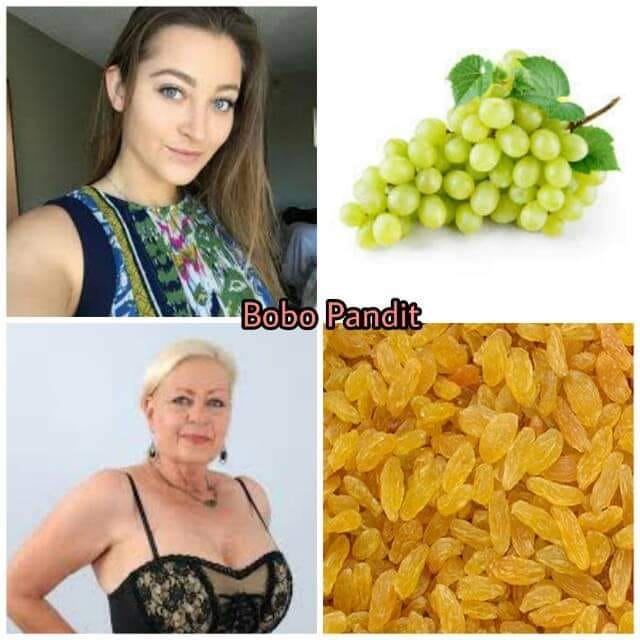
Caption: bobo pandit
Label: hate